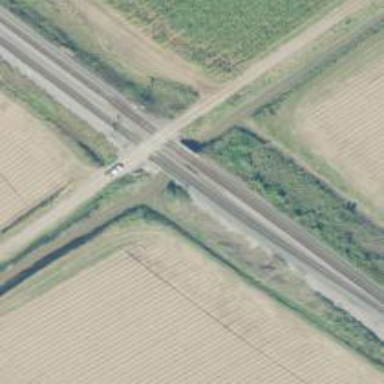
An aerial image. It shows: Level crossing along the railway.